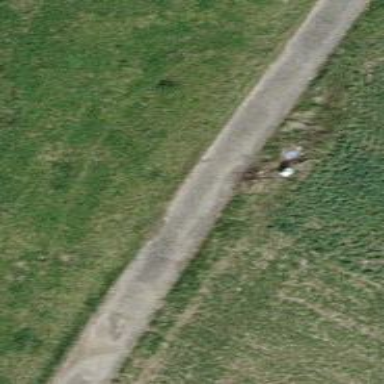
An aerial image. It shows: Well-maintained track road with grade 1 tracktype.